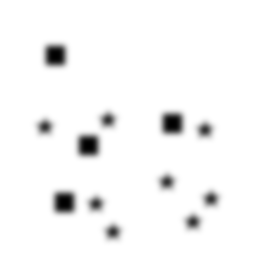
Squares: 4
Triangles: 0
Stars: 8
Total shapes: 12